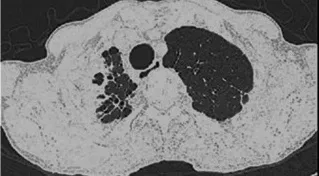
Chest CT. The CT scan reveals a cavity and pleural thickening of the right upper lung on day 1.
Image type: radiology (ct)